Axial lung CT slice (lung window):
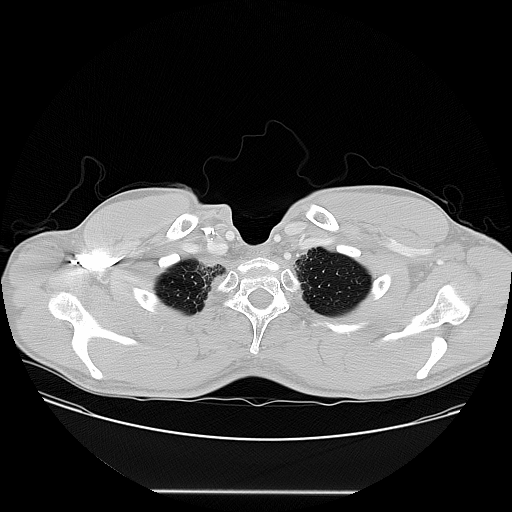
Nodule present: no